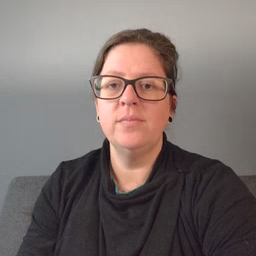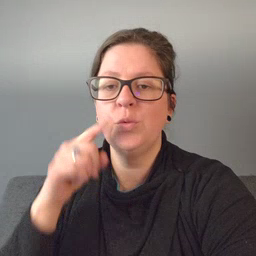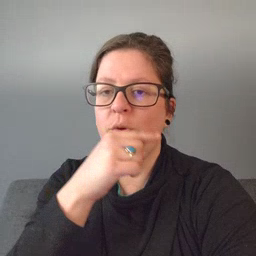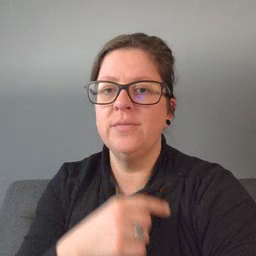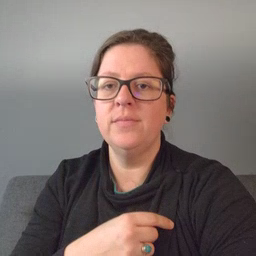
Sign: toothbrush